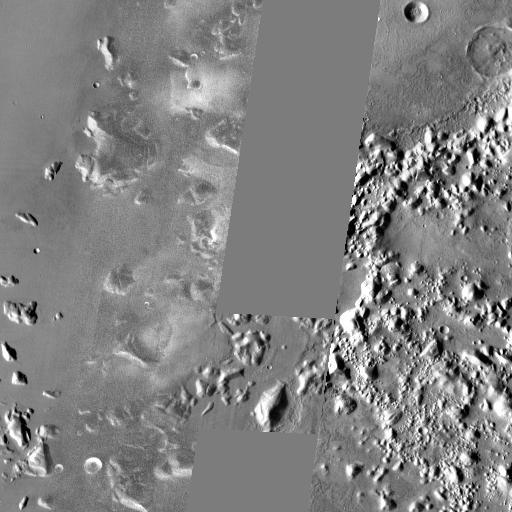
Crater classes present: Background, Other, Buried